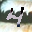
Label: 4